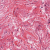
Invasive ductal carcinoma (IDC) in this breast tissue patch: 0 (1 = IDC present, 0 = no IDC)